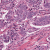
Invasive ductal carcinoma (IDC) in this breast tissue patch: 1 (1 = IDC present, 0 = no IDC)